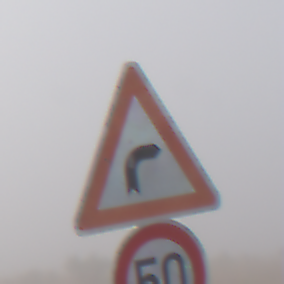
Verkehrszeichen: KurveRechts
Zusatzzeichen unten: Geschwindigkeit50
Umgebung: Outdoor, Nature
Tageszeit: MorningAfternoon
Wetter: PartlyCloudy
Licht: Natural
Jahreszeit: NotSpecified
Kontrast: MediumContrast